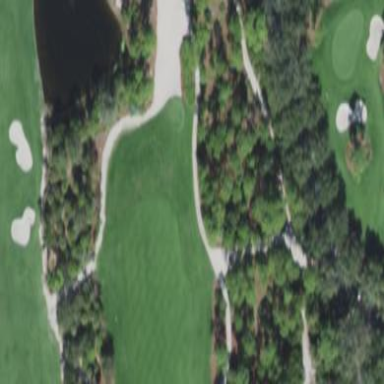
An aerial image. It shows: Sandy area is golf bunker.